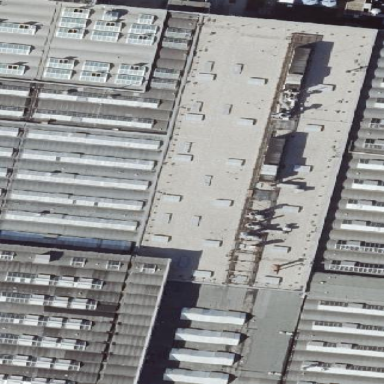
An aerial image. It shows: Industrial building.